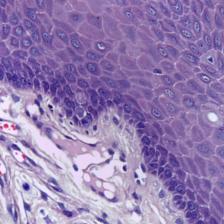
Diagnosis: Normal